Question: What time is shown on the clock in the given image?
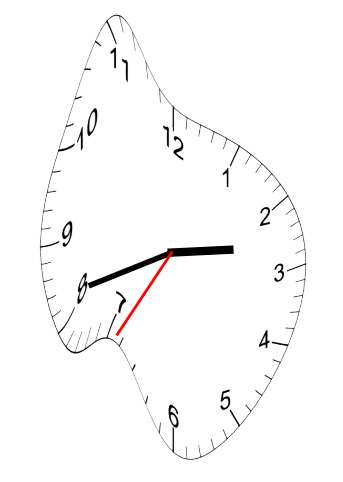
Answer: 02:41:35